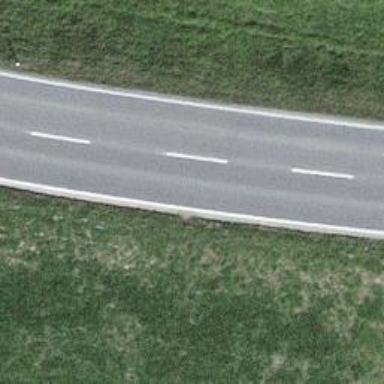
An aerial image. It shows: Primary road with asphalt surface.